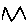
Label: zigzag